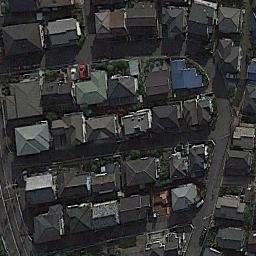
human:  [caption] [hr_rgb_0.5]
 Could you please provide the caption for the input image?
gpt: A dense residential area has lots of houses next to each other while some roads go through the residential area .

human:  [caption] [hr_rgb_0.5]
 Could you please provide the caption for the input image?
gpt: The dense residential is next to the road .

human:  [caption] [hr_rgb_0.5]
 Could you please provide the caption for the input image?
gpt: There are many roads and neatly arranged houses and trees and many vehicles in densely populated areas .

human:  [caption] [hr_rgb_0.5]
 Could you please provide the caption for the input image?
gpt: A few houses in the residential area are red .

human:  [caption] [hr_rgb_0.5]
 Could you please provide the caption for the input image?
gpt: There are many black buildings on a dense residential area .